Field crop: maize
Growth stage: 2
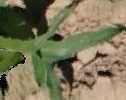
Species: maize